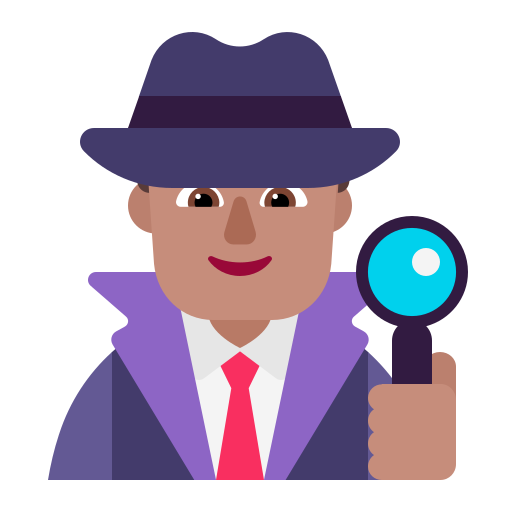
man detective flat